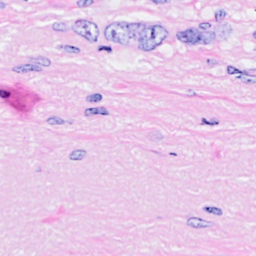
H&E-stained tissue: Breast